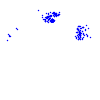
Particle: electron